Question: I am using WIA Demo '"C:\LEADTOOLS 19\Examples\DotNet\CS\WiaDemo"'
for scanning multiple documents(put two documents in scanner).
When I scanned two documents then it only saves
one document in output folder. During scanning it shows(scanning 1 and then scanning document 2 but output will be only 1 document in folder)

Note:
- - -
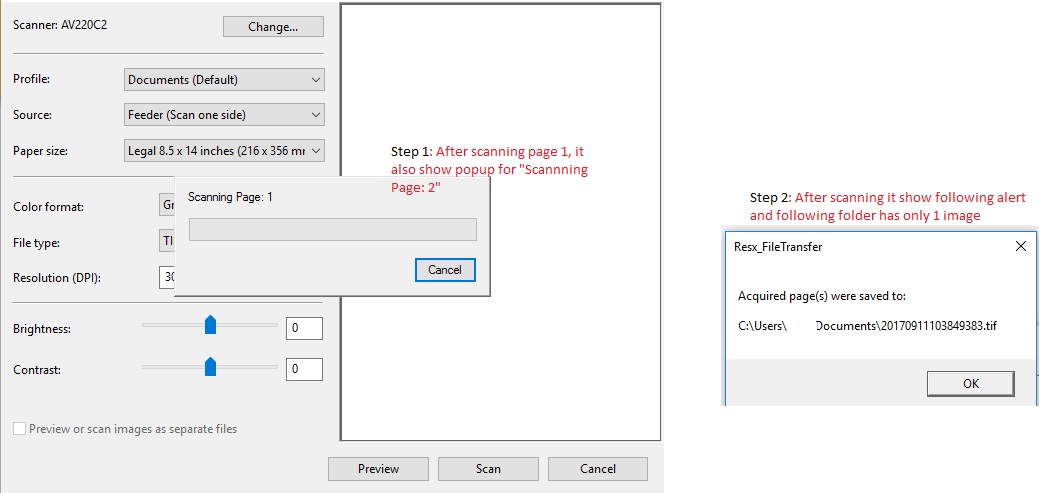
Answer: From the comments, it appears you found the cause of the behavior. Our LEADTOOLS SDK is capable of saving single-page and multi-page files in dozens of different formats. If you want to check whether the saved TIFF file contains multiple pages, you can see its file info using our main demo. To do that, use the File => Open dialog box, click on the image file then click the "info" button at the top right corner of the dialog. This should tell you the file's format and how many pages it has.
<URL>